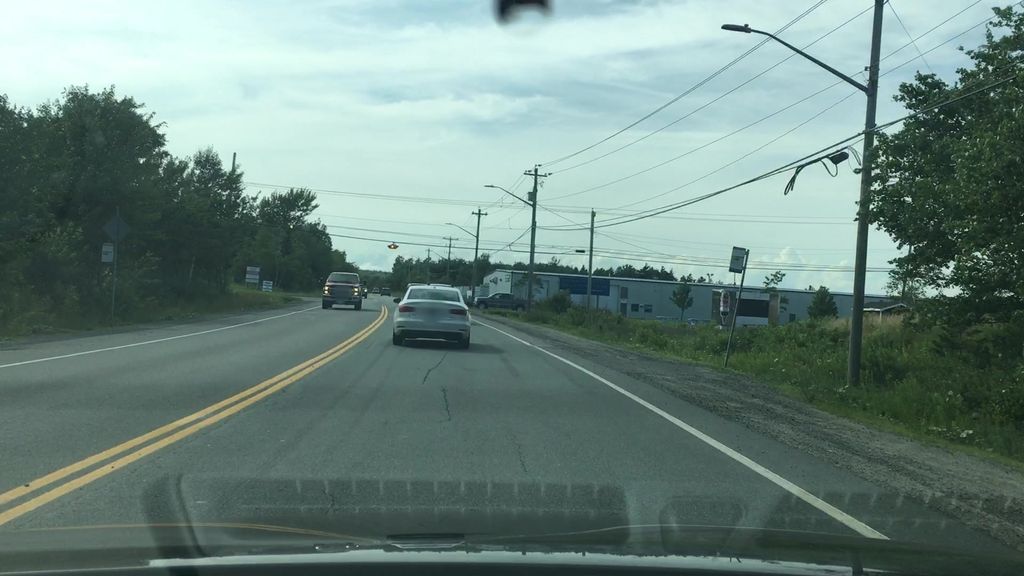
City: halifax